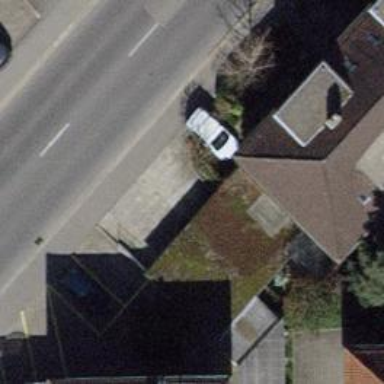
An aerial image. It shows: Garage.